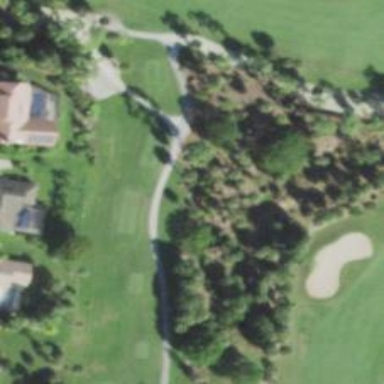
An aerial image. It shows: Service road designated as golf cart path.